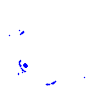
Particle: proton